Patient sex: M
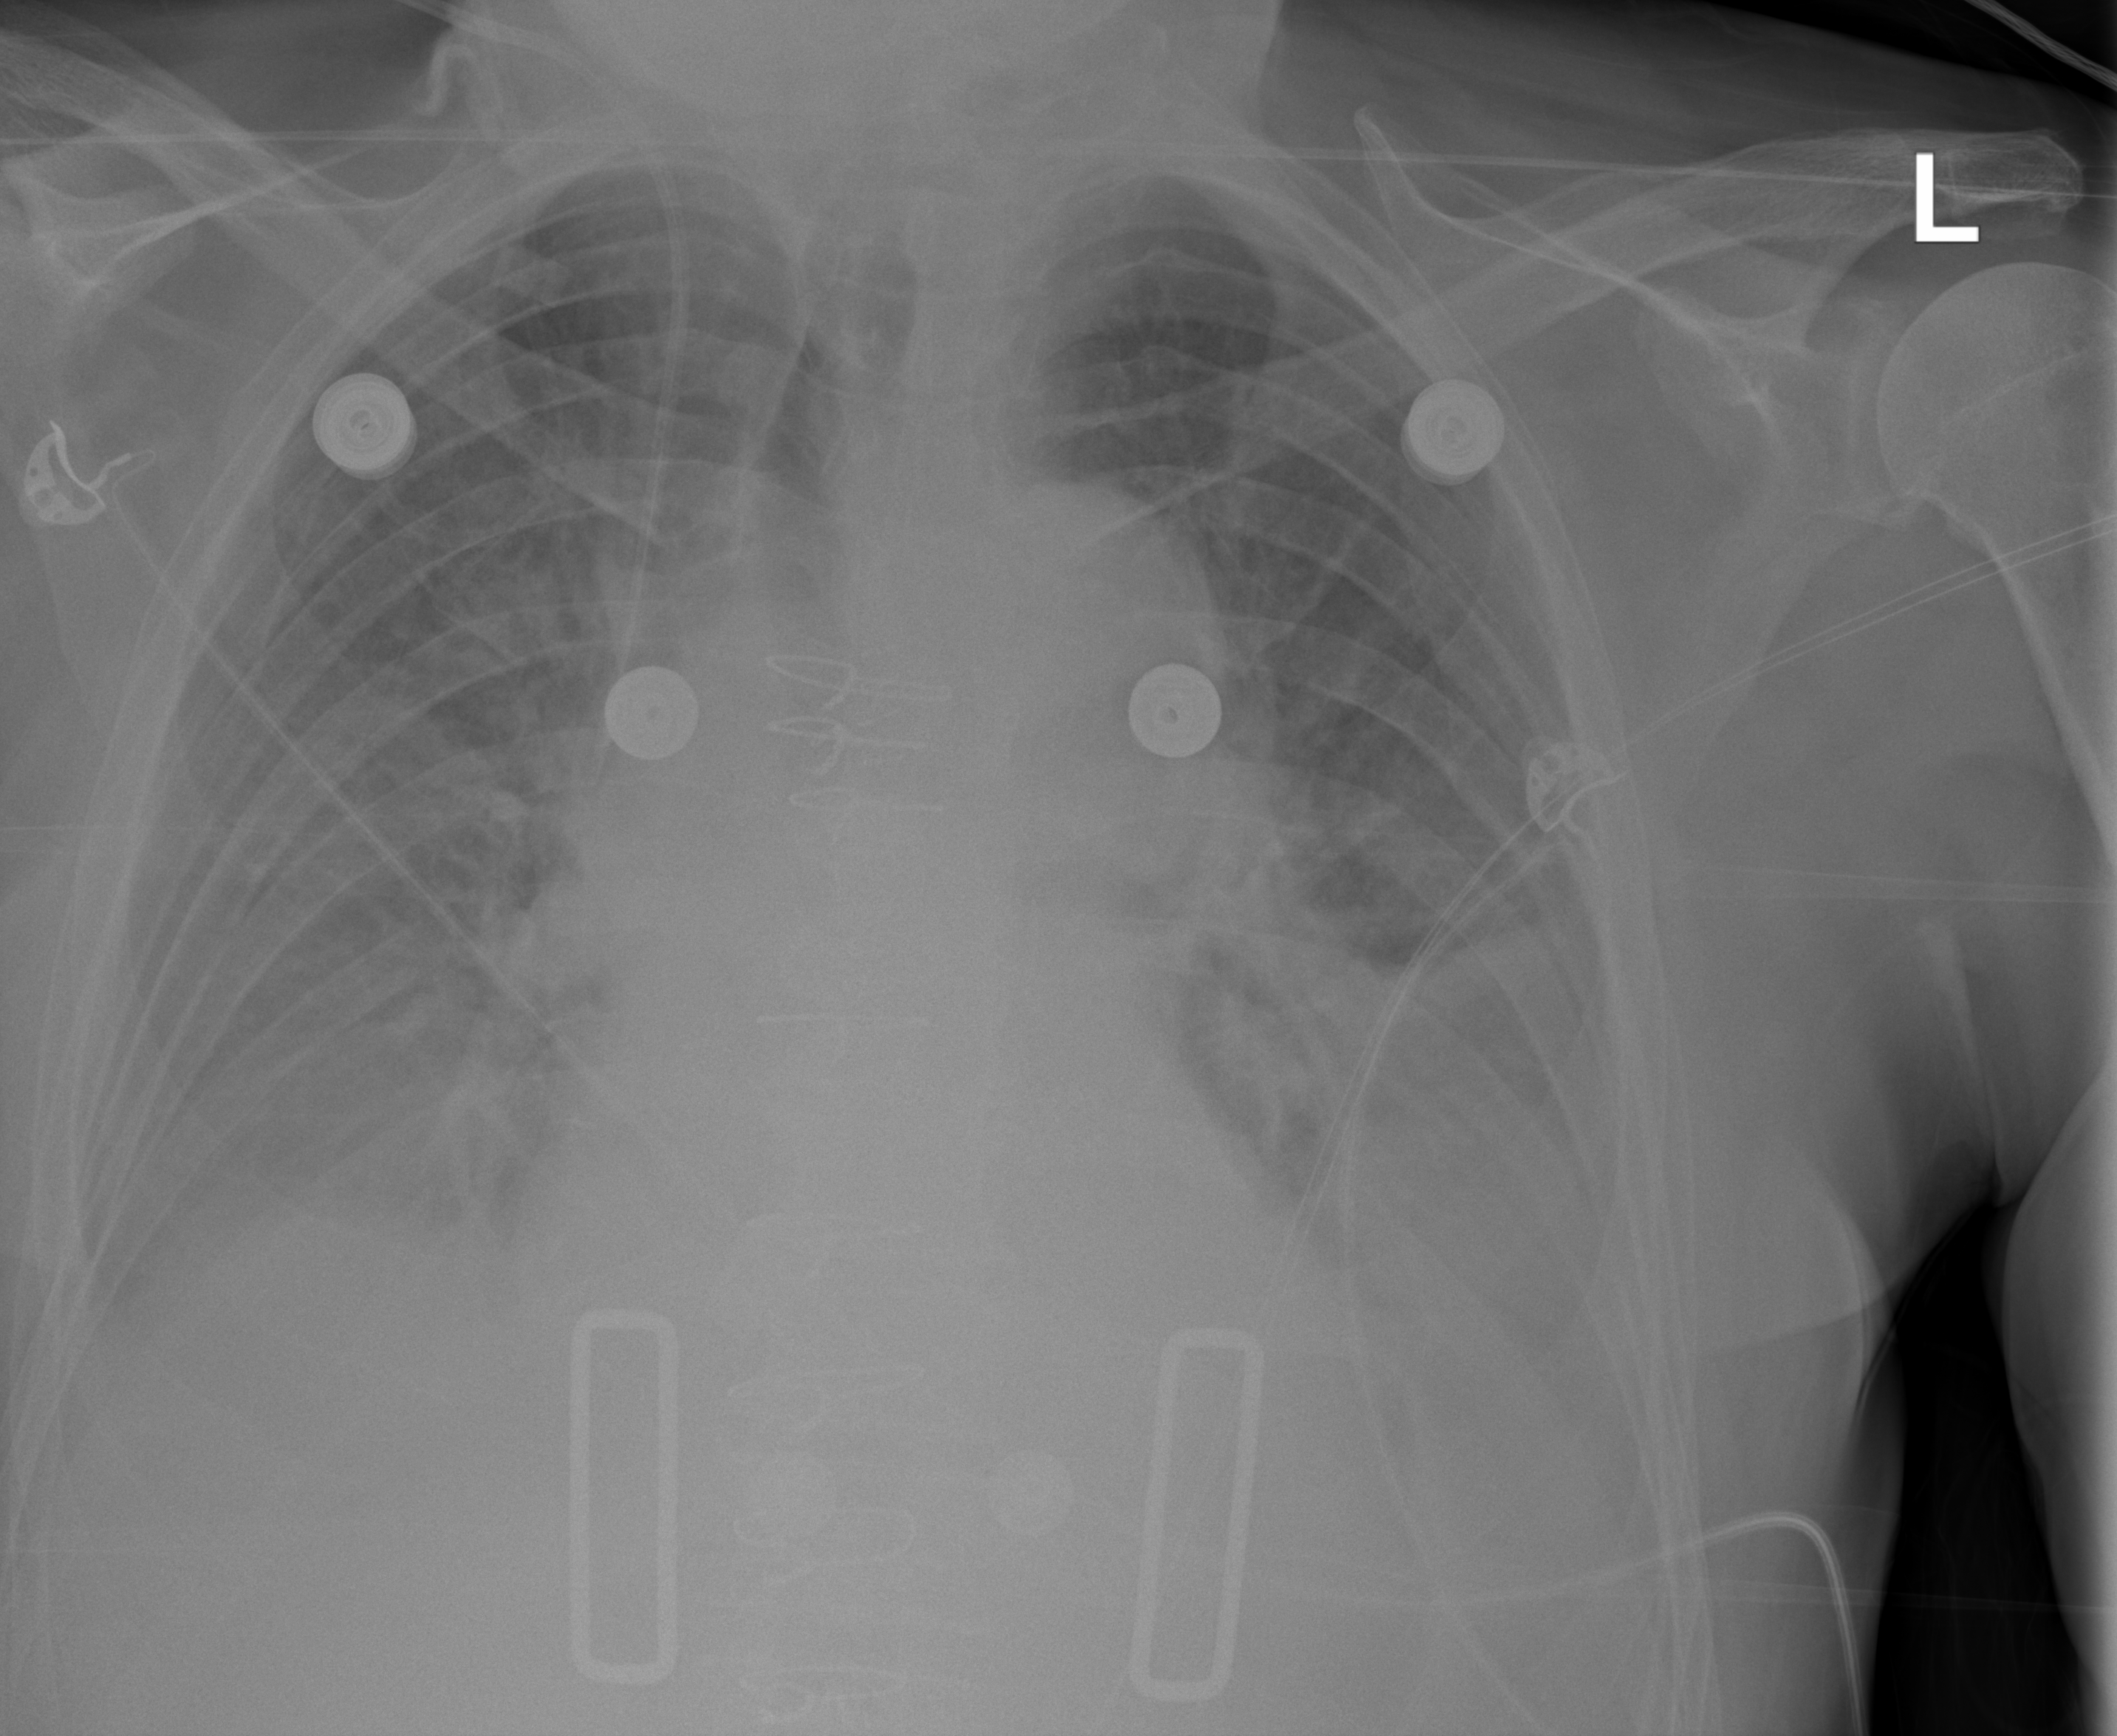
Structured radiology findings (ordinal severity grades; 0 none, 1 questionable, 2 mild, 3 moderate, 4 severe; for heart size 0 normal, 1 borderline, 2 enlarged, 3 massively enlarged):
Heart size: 2
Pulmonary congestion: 2
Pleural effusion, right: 2
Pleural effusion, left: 2
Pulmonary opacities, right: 1
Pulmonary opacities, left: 1
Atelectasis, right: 2
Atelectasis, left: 2